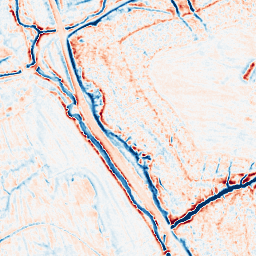
Category: edge_preserving
Decomposition family: anisotropic_diffusion
Decomposition parameters: iterations: 50
kappa: 100
gamma: 0.05
Upsampling method: bilinear
Upsampling parameters: scale: 2
Upsampling scale: 2